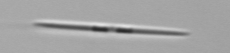
Label: pennate_Pseudo-nitzschia